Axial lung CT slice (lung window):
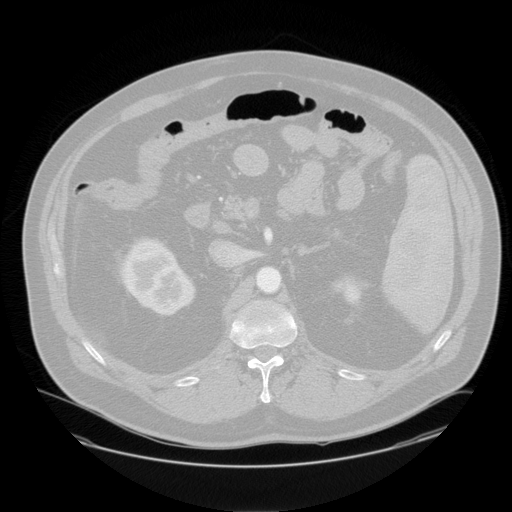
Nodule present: no